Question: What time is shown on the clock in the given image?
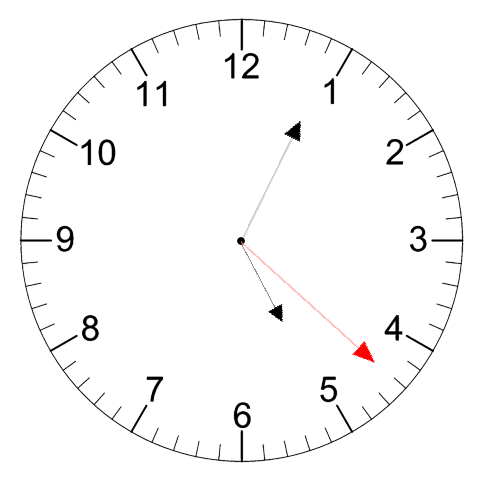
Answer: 05:04:22